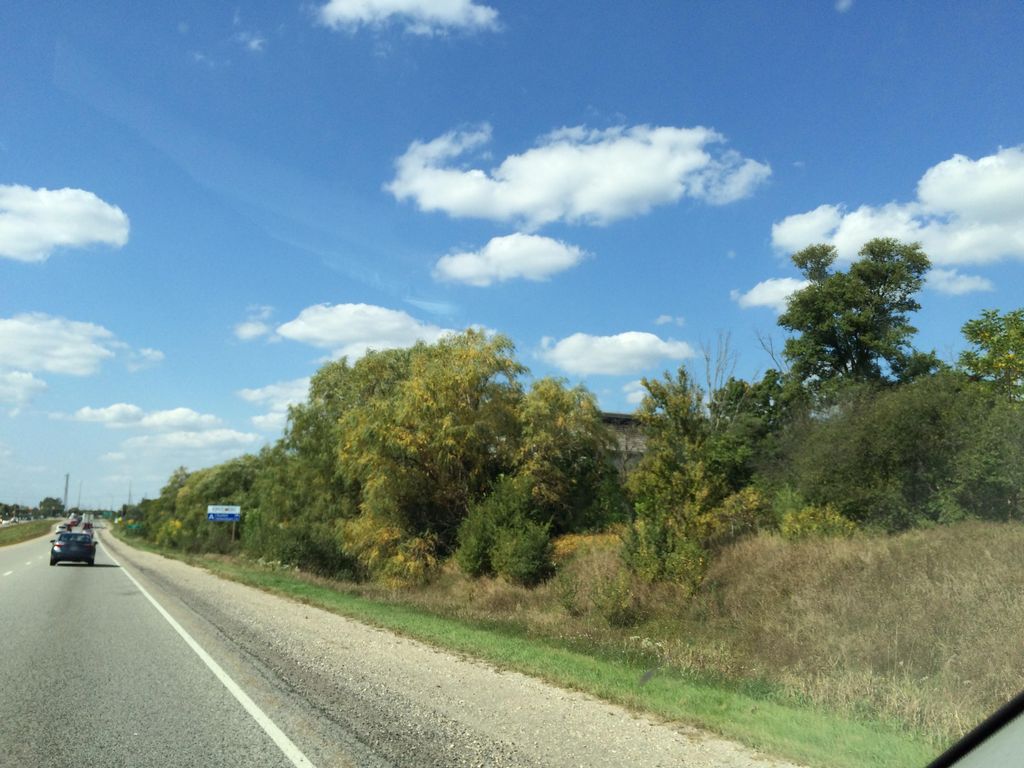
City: kitchener-waterloo